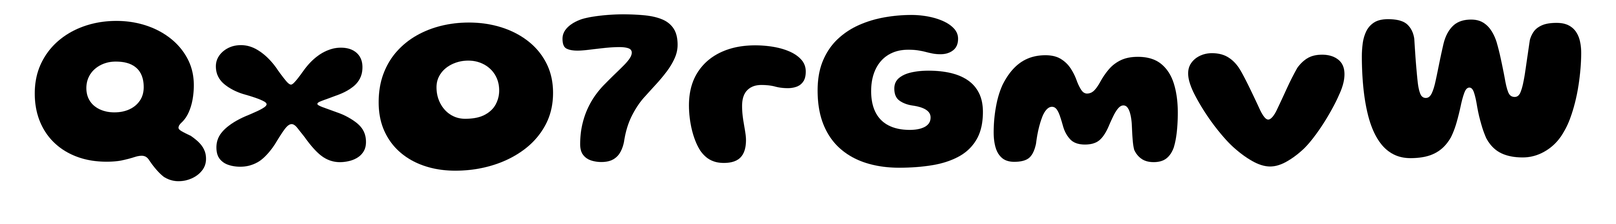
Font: Gluten_Bold